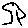
Label: tree